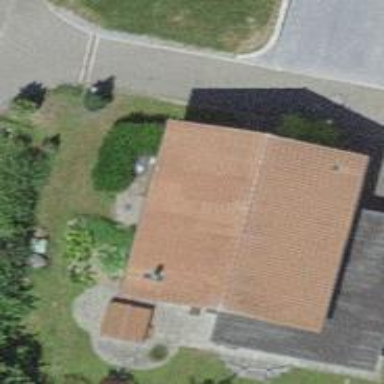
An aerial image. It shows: Simple house.